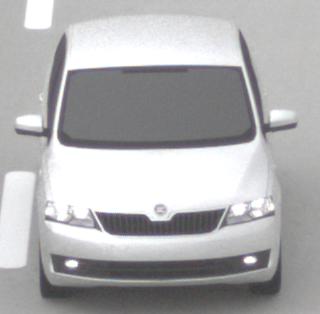
Make: Skoda
Model: Rapid
Detailed model: Rapid 1.2 Active Limousine
Model produced from: 2012/10
Model produced until: 2015/04
Doors: 5
Color: white
Road condition: dry road
Daytime: midday
Contrast: low contrast